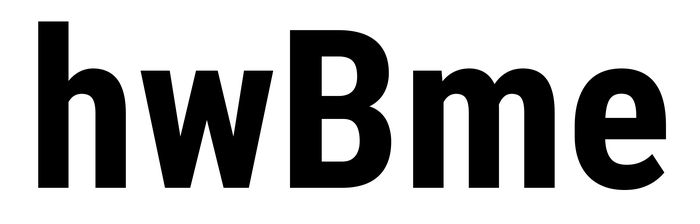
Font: Roboto_Condensed_Bold